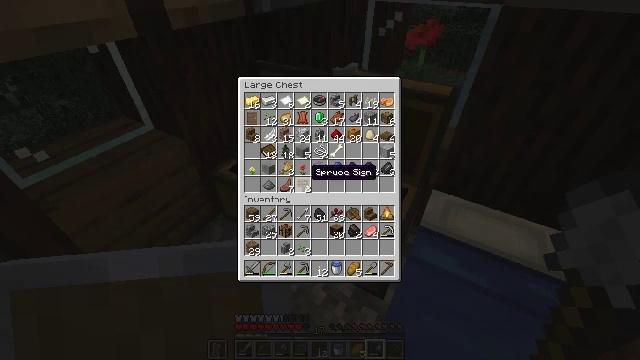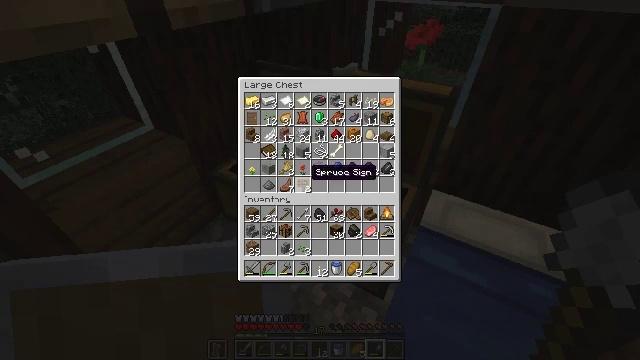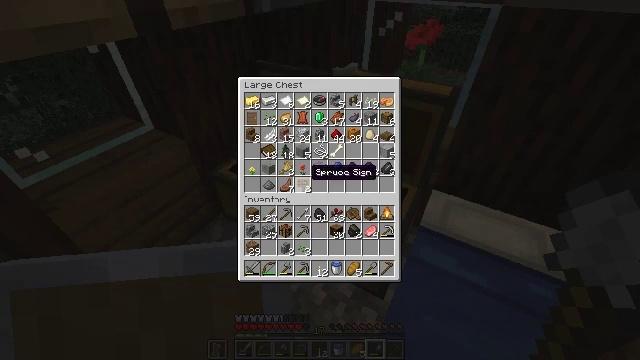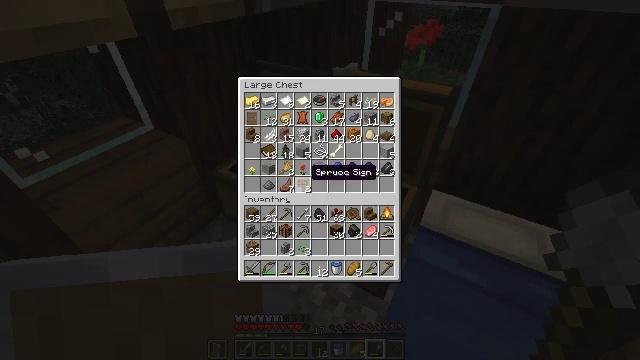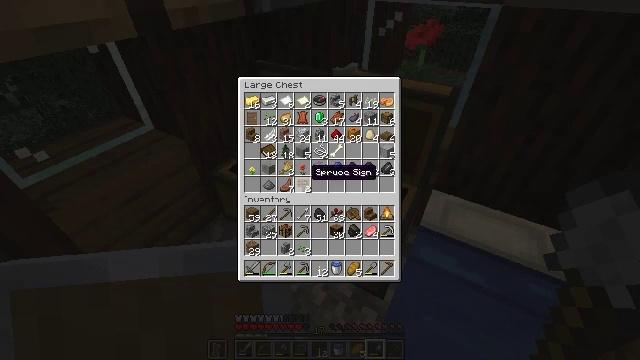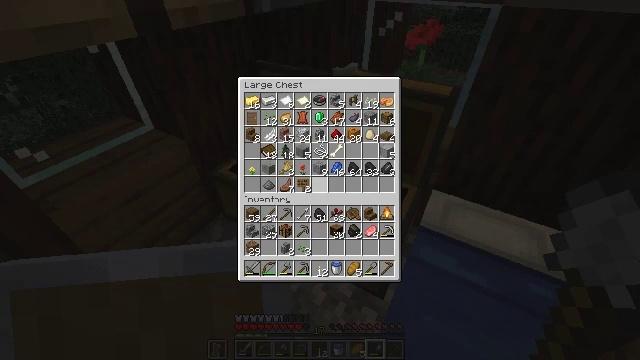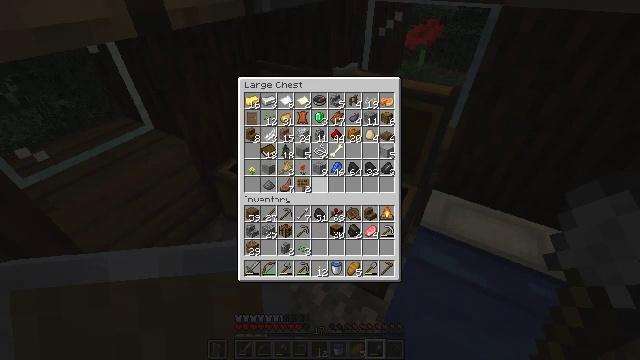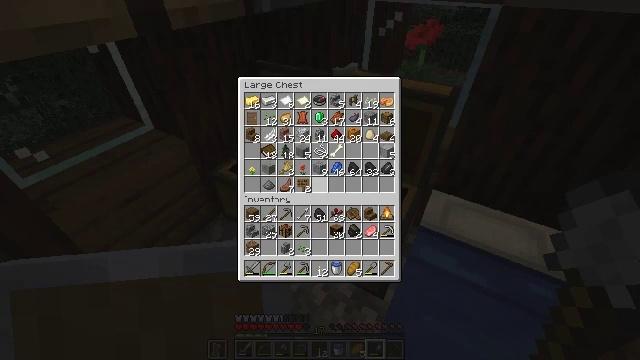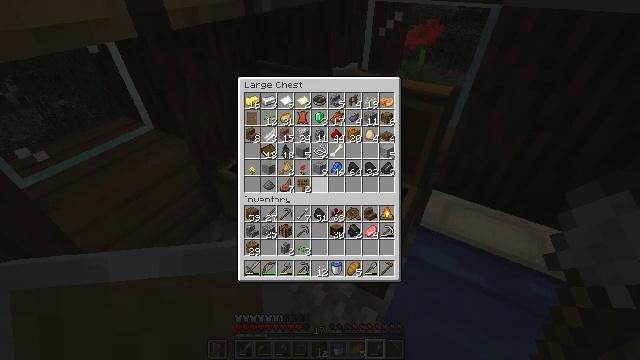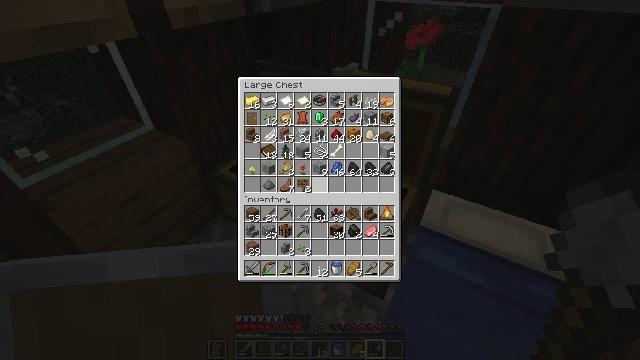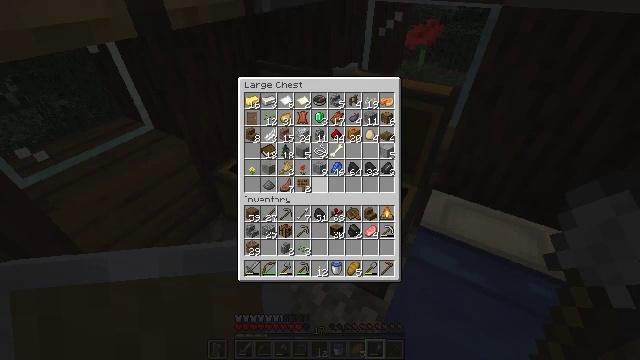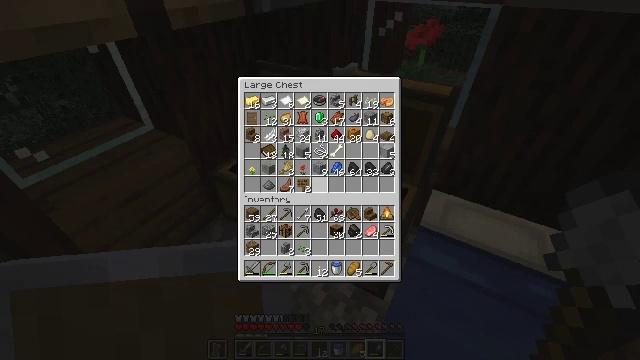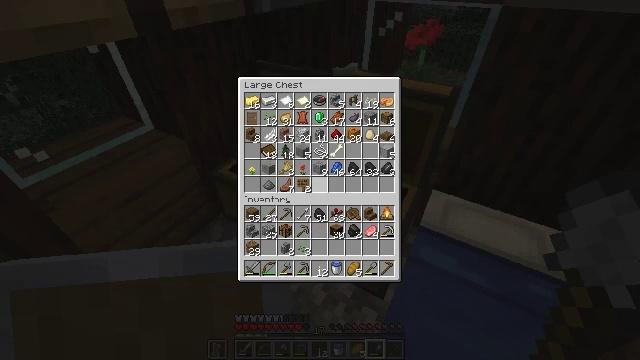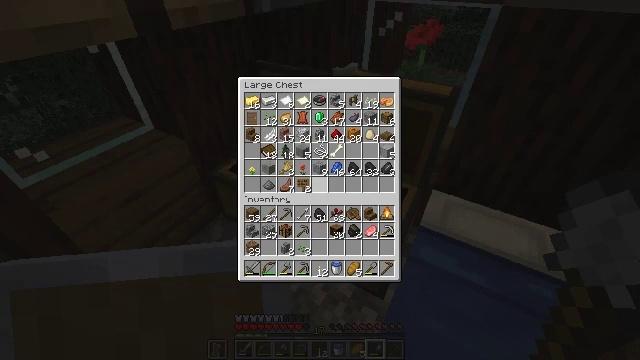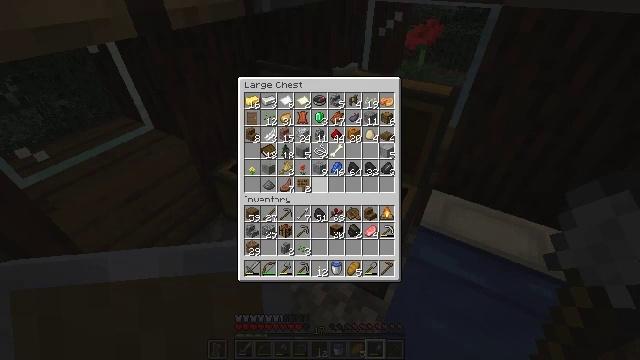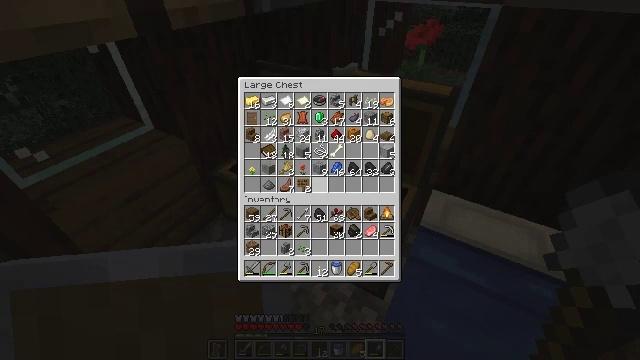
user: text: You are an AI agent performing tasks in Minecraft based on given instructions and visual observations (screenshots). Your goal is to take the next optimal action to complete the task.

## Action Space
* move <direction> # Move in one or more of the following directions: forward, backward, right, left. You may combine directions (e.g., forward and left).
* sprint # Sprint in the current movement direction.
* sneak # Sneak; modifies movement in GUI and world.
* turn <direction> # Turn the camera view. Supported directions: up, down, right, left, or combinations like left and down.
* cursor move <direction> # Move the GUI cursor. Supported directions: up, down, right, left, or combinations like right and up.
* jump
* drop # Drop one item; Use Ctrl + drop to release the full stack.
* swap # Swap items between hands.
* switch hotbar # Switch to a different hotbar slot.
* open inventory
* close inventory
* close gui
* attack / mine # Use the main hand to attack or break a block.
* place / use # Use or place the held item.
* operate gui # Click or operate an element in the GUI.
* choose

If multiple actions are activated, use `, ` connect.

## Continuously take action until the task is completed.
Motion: motion action
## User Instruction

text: Interact with the crafting table to craft a spruce slab.
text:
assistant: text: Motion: no_op
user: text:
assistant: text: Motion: no_op
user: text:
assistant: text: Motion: no_op
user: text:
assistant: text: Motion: no_op
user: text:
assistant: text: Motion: cursor move right
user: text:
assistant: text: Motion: no_op
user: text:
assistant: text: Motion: no_op
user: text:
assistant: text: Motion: no_op
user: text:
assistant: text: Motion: no_op
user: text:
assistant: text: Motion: no_op
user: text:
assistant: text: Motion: no_op
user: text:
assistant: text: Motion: no_op
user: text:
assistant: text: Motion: no_op
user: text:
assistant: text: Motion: no_op
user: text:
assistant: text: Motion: no_op
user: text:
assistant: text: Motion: no_op
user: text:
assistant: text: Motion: no_op
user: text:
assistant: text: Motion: no_op
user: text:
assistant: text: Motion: no_op
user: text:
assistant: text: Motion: no_op
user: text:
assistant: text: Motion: no_op
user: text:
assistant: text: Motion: no_op
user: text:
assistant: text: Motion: no_op
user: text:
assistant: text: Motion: no_op
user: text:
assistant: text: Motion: no_op
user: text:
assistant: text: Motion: cursor move left and up
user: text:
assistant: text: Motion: cursor move left and up
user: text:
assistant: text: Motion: no_op
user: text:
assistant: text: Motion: no_op
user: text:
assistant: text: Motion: no_op